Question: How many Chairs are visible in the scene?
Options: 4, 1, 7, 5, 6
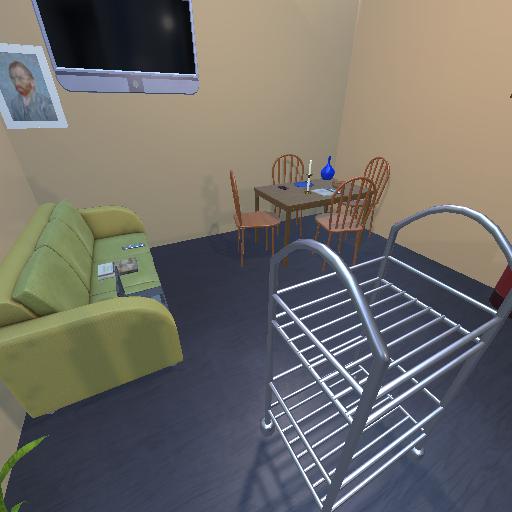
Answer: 4